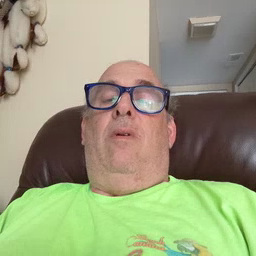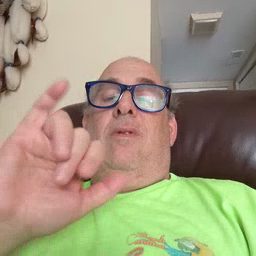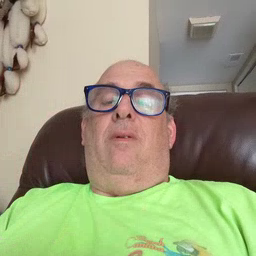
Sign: stay